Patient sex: F
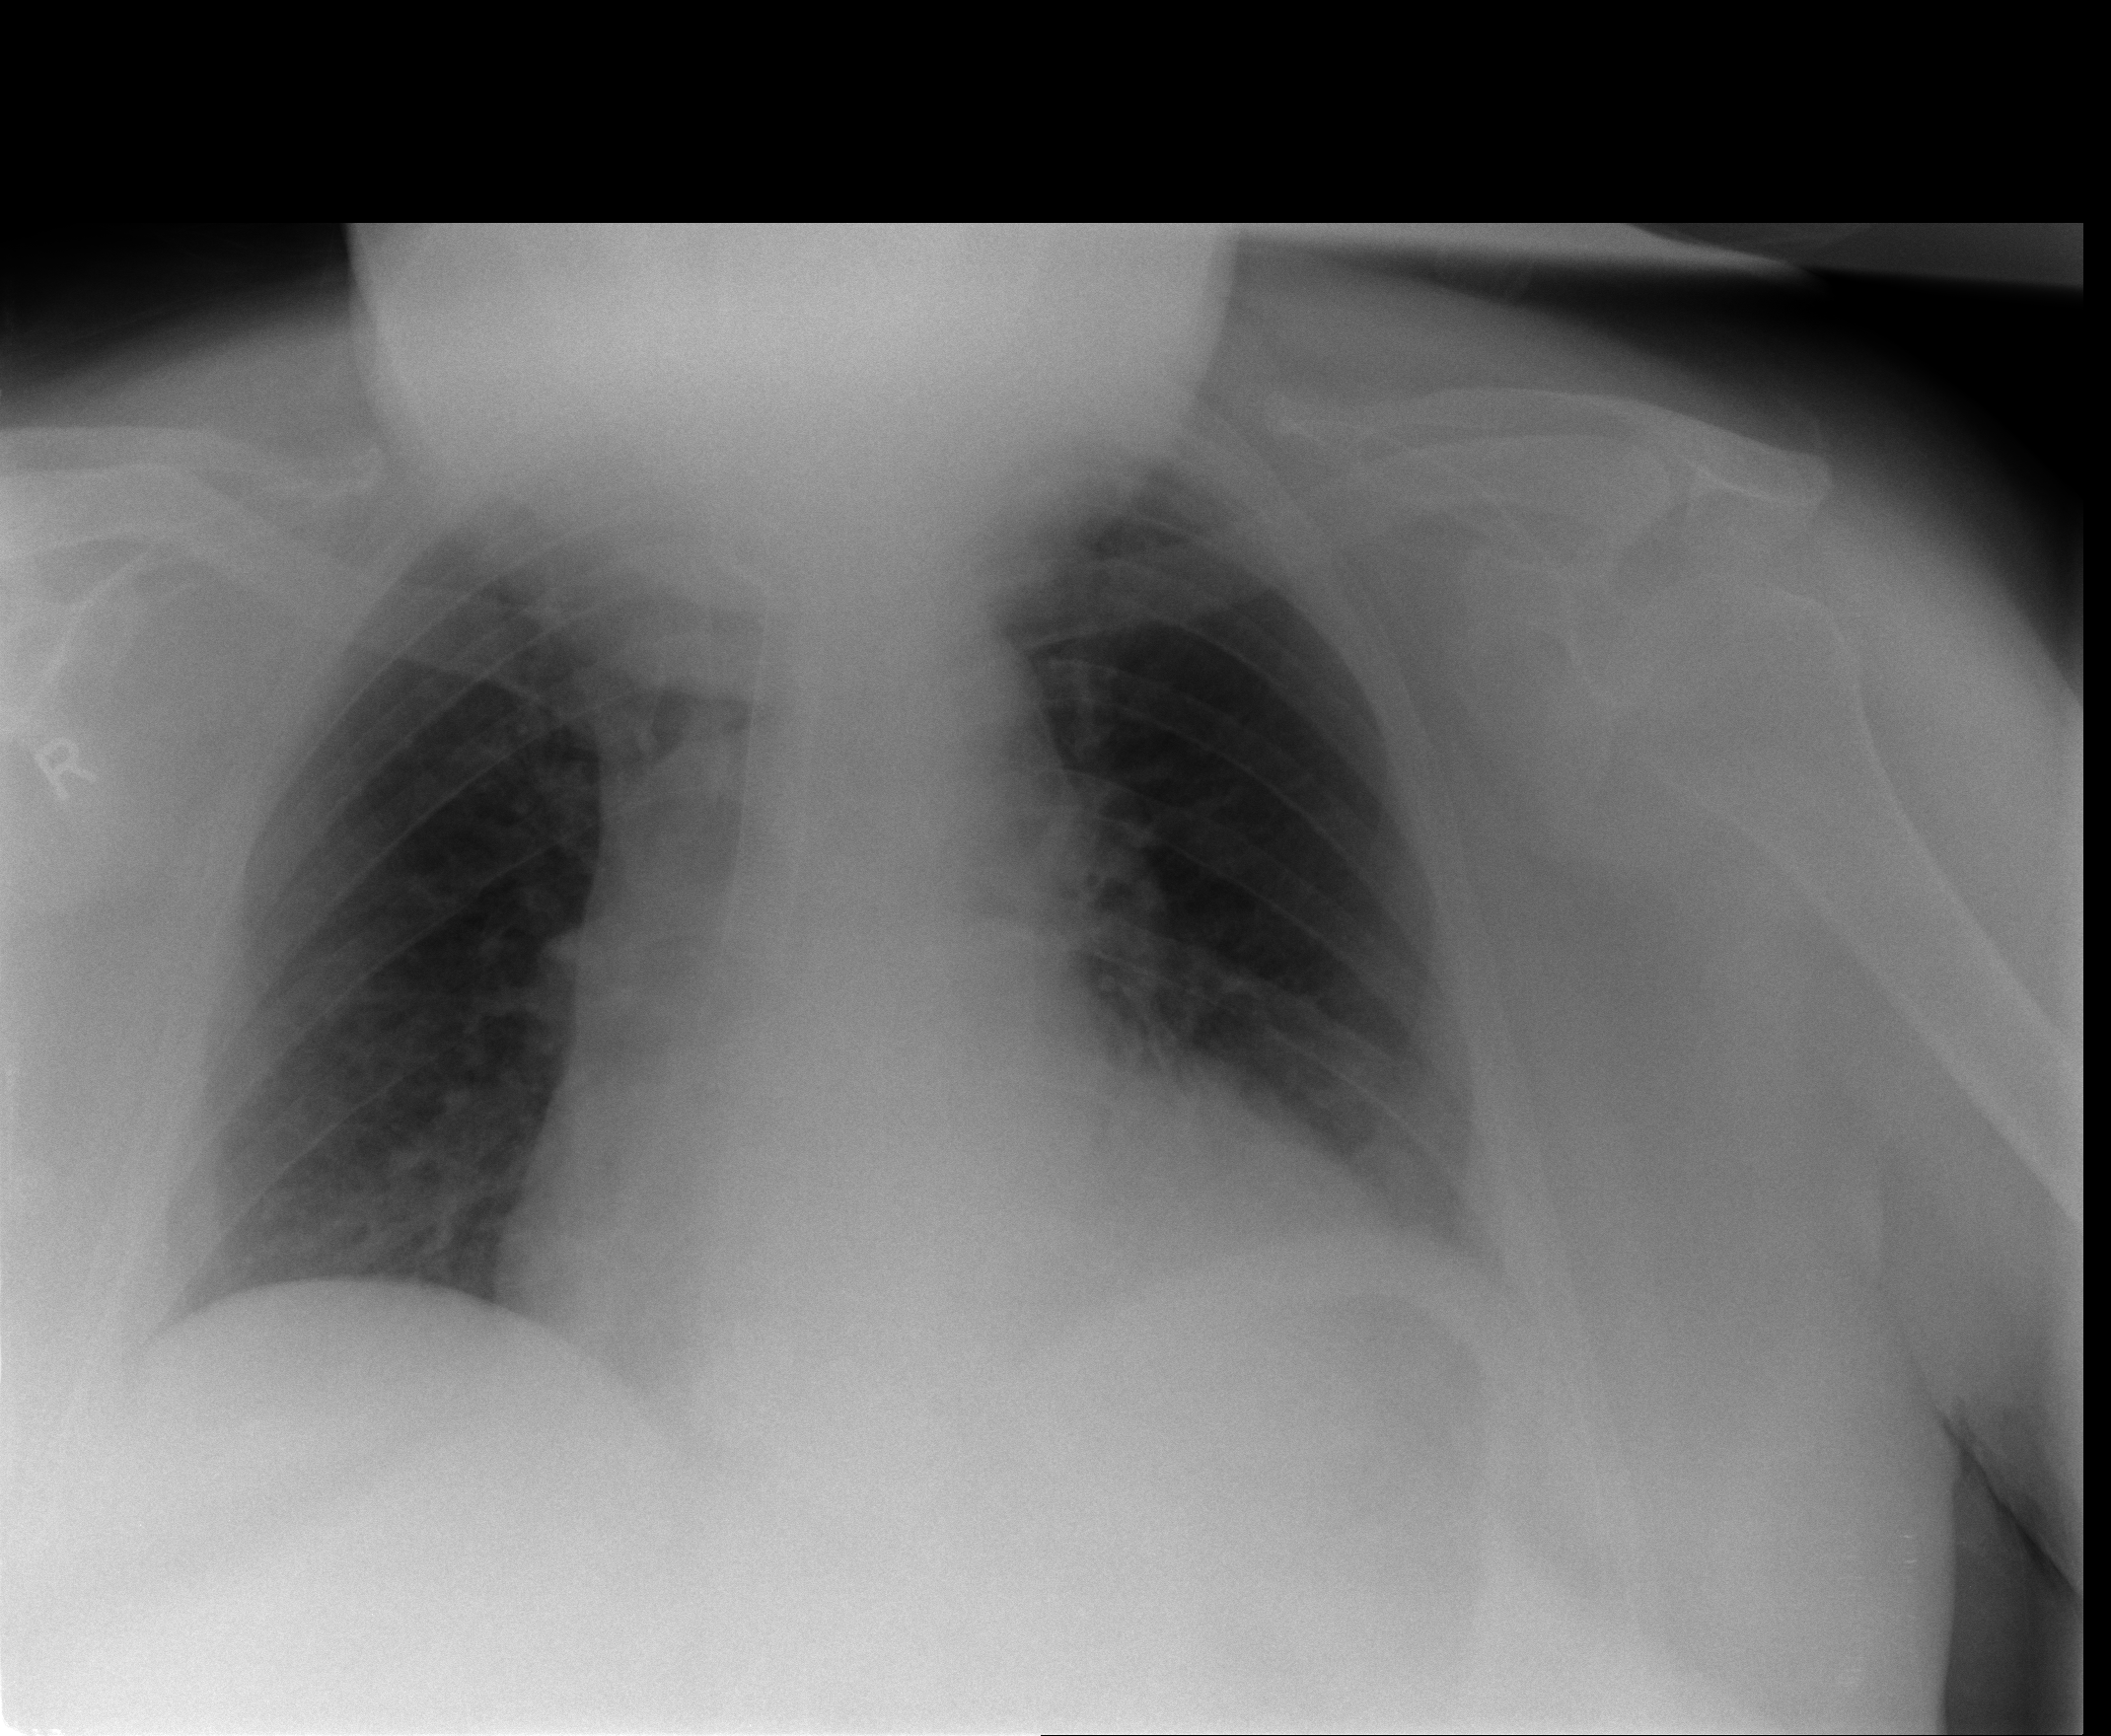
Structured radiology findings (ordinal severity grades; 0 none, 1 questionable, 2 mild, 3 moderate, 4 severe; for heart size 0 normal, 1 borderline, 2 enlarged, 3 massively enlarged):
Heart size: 3
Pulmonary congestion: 2
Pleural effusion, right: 0
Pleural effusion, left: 0
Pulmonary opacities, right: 0
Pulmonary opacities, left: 0
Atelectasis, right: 0
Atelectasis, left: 0